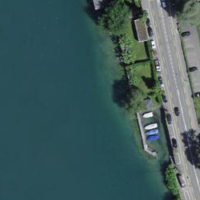
EUNIS habitat code: 14
Species observed at this site:
Chroicocephalus ridibundus
Phalacrocorax carbo
Corvus corone
Podiceps cristatus
Cygnus olor
Fulica atra
Anas platyrhynchos
Parus major
Milvus milvus
Pica pica
Aythya fuligula
Falco peregrinus
Columba palumbus
Motacilla alba
Turdus merula